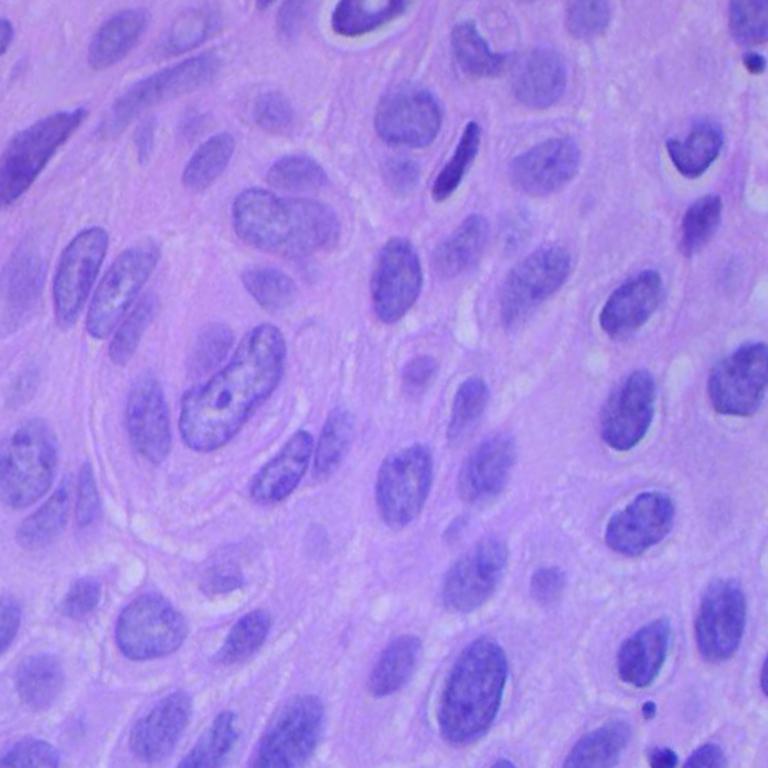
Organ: lung
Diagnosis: squamous carcinomas